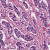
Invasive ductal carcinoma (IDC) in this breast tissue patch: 1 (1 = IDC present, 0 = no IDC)